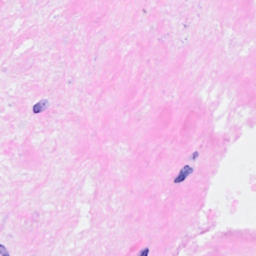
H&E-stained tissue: Breast